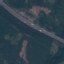
Land use / land cover class: Highway